Question: I am trying to understand how to manually calculate a confidence interval of a multiple linear regression(OLS). My problem is that I don't know how to calculate the standard error for all of the individual coefficients.
For a regression with just one independent variable, I followed to following tutorial: <URL>. This tutorial provides the following formula:

As it turns out, the formula works. However, I did not fully understand the formula. For example, why is the (-2) at the top of the formula. To validate the correctness I wrote the following r code that already shows the standard errors:
'''
x<-1:50
y<-c(x[1:48]+rnorm(48,0,5),rnorm(2,150,5))
QR <- rq(y~x, tau=0.5)
summary(QR, se='boot')
LM<-lm(y~x)
alligator = data.frame(
lnLength = c(3.78, 3.71, 3.73, 3.78),
lnWeight = c(4.43, 4.38, 4.42, 4.25)
)
alli.mod1 = lm(lnWeight ~ ., data = alligator)
newdata = data.frame(
lnLength = c(3.78, 3.71, 3.73, 3.78)
)
y_predicted = predict(alli.mod1, newdata, interval="predict")[,1]
length_mean = mean(alligator$lnLength)
> summary(alli.mod1)
Call:
lm(formula = lnWeight ~ ., data = alligator)
Residuals:
1 2 3 4
0.08526 -0.02368 0.03316 -0.09474
Coefficients:
Estimate Std. Error t value Pr(>|t|)
(Intercept) 7.5279 5.7561 1.308 0.321
lnLength -0.8421 1.5349 -0.549 0.638
Residual standard error: 0.09462 on 2 degrees of freedom
Multiple R-squared: 0.1308, Adjusted R-squared: -0.3038
F-statistic: 0.301 on 1 and 2 DF, p-value: 0.6383
'''
Then I manually computed the SE using the following r code(According to the above formula):
'''
rss = (alligator$lnWeight[1] - y_predicted[1])^2 +
(alligator$lnWeight[2] - y_predicted[2])^2 +
(alligator$lnWeight[3] - y_predicted[3])^2 +
(alligator$lnWeight[4] - y_predicted[4])^2
a = sqrt(rss/(length(y_predicted)-2))
b = sqrt((alligator$lnLength[1] - length_mean)^2 +
(alligator$lnLength[2] - length_mean)^2 +
(alligator$lnLength[3] - length_mean)^2 +
(alligator$lnLength[4] - length_mean)^2)
a/b
1.534912
'''
Which resulted in the same value as the SE of summary(alli.mod1). So, I thought, maybe it works when I try it with 2 variables. Unfortunately, this resulted in an incorrect answer. As shown in the below code:
'''
alligator = data.frame(
lnLength = c(3.78, 3.71, 3.73, 3.78),
lnColor = c(2.43, 2.59, 2.46, 2.22),
lnWeight = c(4.43, 4.38, 4.42, 4.25)
)
alli.mod1 = lm(lnWeight ~ ., data = alligator)
newdata = data.frame(
lnLength = c(3.78, 3.71, 3.73, 3.78),
lnColor = c(2.43, 2.59, 2.46, 2.22)
)
y_predicted = predict(alli.mod1, newdata, interval="predict")[,1]
length_mean = mean(alligator$lnLength)
color_mean = mean(alligator$lnColor)
rss = (alligator$lnWeight[1] - y_predicted[1])^2 +
(alligator$lnWeight[2] - y_predicted[2])^2 +
(alligator$lnWeight[3] - y_predicted[3])^2 +
(alligator$lnWeight[4] - y_predicted[4])^2
a = sqrt(rss/(length(y_predicted)-2))
b = sqrt((alligator$lnColor[1] - color_mean)^2 +
(alligator$lnColor[2] - color_mean)^2 +
(alligator$lnColor[3] - color_mean)^2 +
(alligator$lnColor[4] - color_mean)^2)
b1 = sqrt((alligator$lnLength[1] - length_mean)^2 +
(alligator$lnLength[2] - length_mean)^2 +
(alligator$lnLength[3] - length_mean)^2 +
(alligator$lnLength[4] - length_mean)^2)
> summary(alli.mod1)
Call:
lm(formula = lnWeight ~ ., data = alligator)
Residuals:
1 2 3 4
0.006725 -0.041534 0.058147 -0.023338
Coefficients:
Estimate Std. Error t value Pr(>|t|)
(Intercept) -3.5746 8.8650 -0.403 0.756
lnLength 1.6569 2.1006 0.789 0.575
lnColor 0.7140 0.4877 1.464 0.381
Residual standard error: 0.07547 on 1 degrees of freedom
Multiple R-squared: 0.7235, Adjusted R-squared: 0.1705
F-statistic: 1.308 on 2 and 1 DF, p-value: 0.5258
> a/b
1
<PHONE>
> a/b1
1
<PHONE>
'''
Is there a general approach I could follow to compute the standard error?
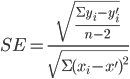
Answer: I would suggest some general reading on OLS, including multiple regression. There are several freely available sources of information; one starting point might be <URL> from MIT Open Courseware.
Essentially, the standard error is the square root of the variance in b. As you can see in the slides I linked, the formula for the coefficients' variance-covariance matrix is s('), where s is the variance of the error term. Then the variance of each b is the -th diagonal of that matrix. Since we don't know the true s, we estimate it as you did above -- we take the square root of the sum of the squared errors divided by , where is the number of explanatory variables (including/+ the intercept) -- in simple regression = 2. However, while in the case of simple regression, the diagonals of (') can be found by the denominator of your formula up there, this won't be the case in multiple regression; you'll need to do the matrix algebra. Fortunately this is very easy in R:
'''
# First we make the example data
alligator = data.frame(
lnLength = c(3.78, 3.71, 3.73, 3.78),
lnColor = c(2.43, 2.59, 2.46, 2.22),
lnWeight = c(4.43, 4.38, 4.42, 4.25)
)
# Then we use lm() for a check on our answers later
alli.mod1 = lm(lnWeight ~ ., data = alligator)
# Find the sum of the squared residuals
rss <- sum(alli.mod1$residuals^2)
# And use that to find the estimate of sigma^2, commonly called S
S <- sqrt(rss / (length(alli.mod1$residuals) - length(alli.mod1$coefficients)))
# Make the X matrix; a column of 1s for the intercept and one for each variable
X <- cbind(rep(1, nrow(alligator)), alligator$lnLength, alligator$lnColor)
# We can multiply matrices using %*%, transpose them with t(),
# and invert them with solve(); so we directly apply the formula above with:
std.errors <- S * sqrt(diag(solve(t(X) %*% X)))
# Now we check our answers:
summary(alli.mod1)$coefficients[ , 2] # the second column is the std. errors
# (Intercept) lnLength lnColor
# 8.<PHONE> 2.<PHONE> <PHONE>
std.errors
# [1] 8.<PHONE> 2.<PHONE> <PHONE>
'''